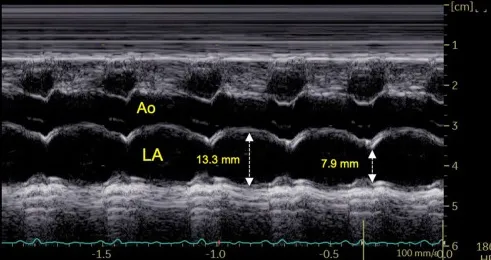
M-mode echocardiograms. From Cat-1 1 month after initial presentation. (B) This M-mode image obtained from the 2D right parasternal short-axis view taken at the level of the aortic valve confirms normalization of the LA fractional shortening (LAFS% = 40.7 vs. 8.4.
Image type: radiology (ultrasound)